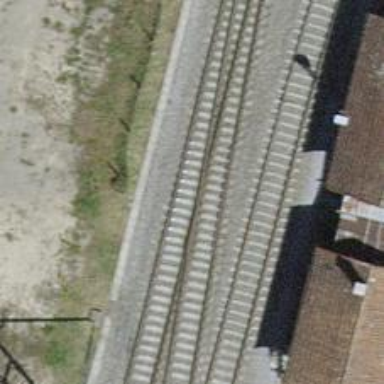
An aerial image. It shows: Single-track electrified railway with contact line.